Current action and preconditions to check: trajectory_clear

Your task: For each precondition in the list above, predict whether it will hold at this action.

Consider the current scene as observed from the mobile robot's camera, and analyze the predicted future states of all dynamic agents (e.g., people, animals, vehicles, or any moving entities) within the NEXT SECOND.

IMPORTANT: Only answer "very likely" if you are absolutely certain—based on strong, clear evidence—that a dynamic agent will violate the precondition in the predicted future state. Do NOT answer "very likely" for unlikely, ambiguous, or low-probability risks.

Ask yourself for each precondition: Is there a high probability, with clear and convincing evidence, that the predicted future states of any dynamic agent will interfere with the predicted future state of the currently executing action within the NEXT SECOND, causing that precondition to fail?

Assess the risk level based on these predictions. Use "likely" or "very likely" if motions create a clear risk of interference.

Use "neutral" or "improbable" if agents are nearby but their predicted paths are clearly diverging or non-conflicting.

Failure Risk Categories: "very improbable", "improbable", "neutral", "likely", "very likely"

Answer Format: Output ONLY the probability_of_failure value from these categories: "very improbable", "improbable", "neutral", "likely", "very likely"

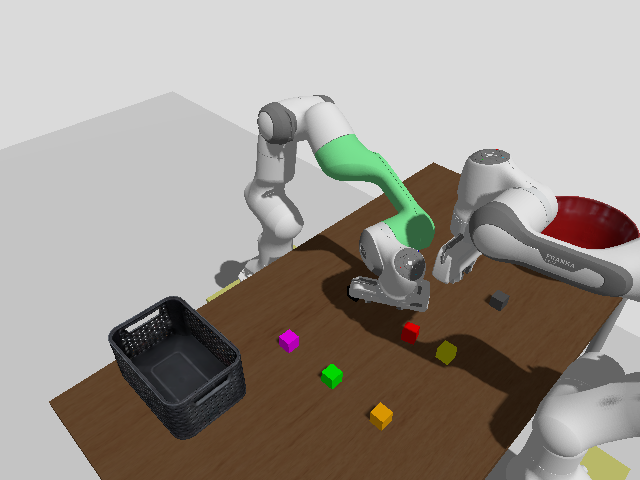

Answer: improbable